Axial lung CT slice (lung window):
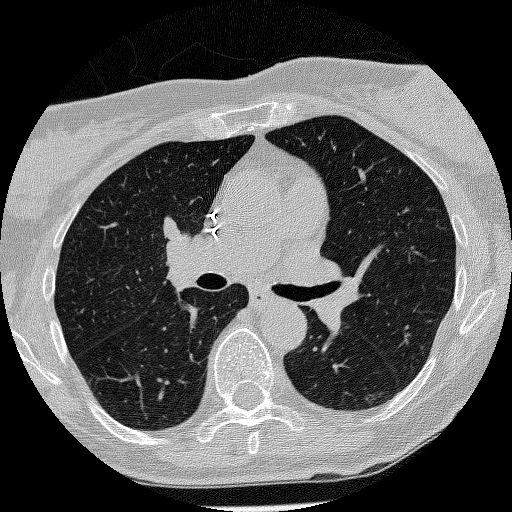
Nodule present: no